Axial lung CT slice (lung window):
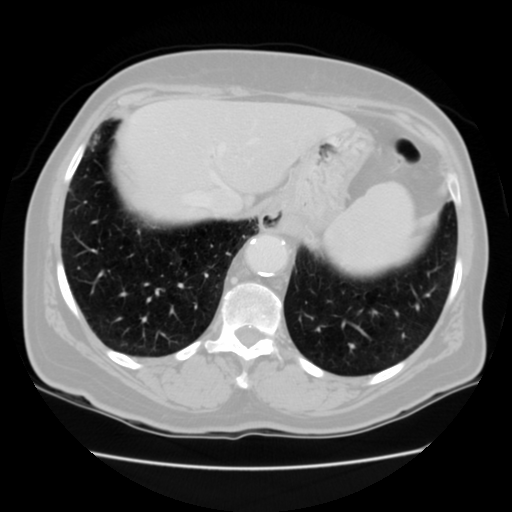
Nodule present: no